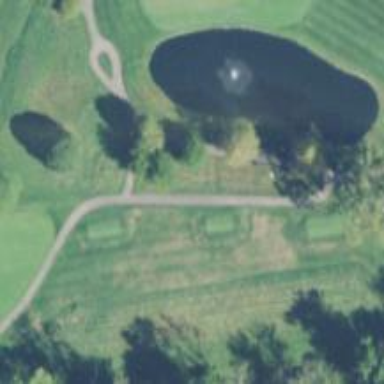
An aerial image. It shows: Path for both roads and golfers.